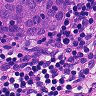
Metastatic tissue present: yes